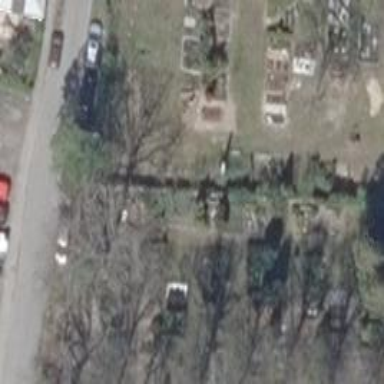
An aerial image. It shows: Historic tomb with tombstone.